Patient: sex M, age 47
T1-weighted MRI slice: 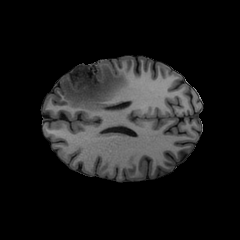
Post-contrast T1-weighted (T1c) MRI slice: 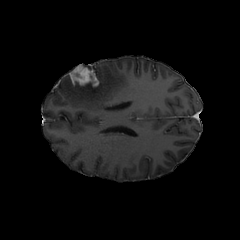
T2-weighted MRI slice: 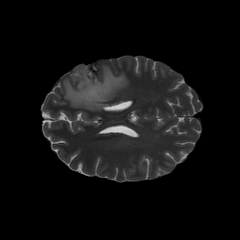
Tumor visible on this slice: yes
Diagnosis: Glioblastoma, IDH-wildtype
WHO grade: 4